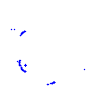
Particle: proton